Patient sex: M
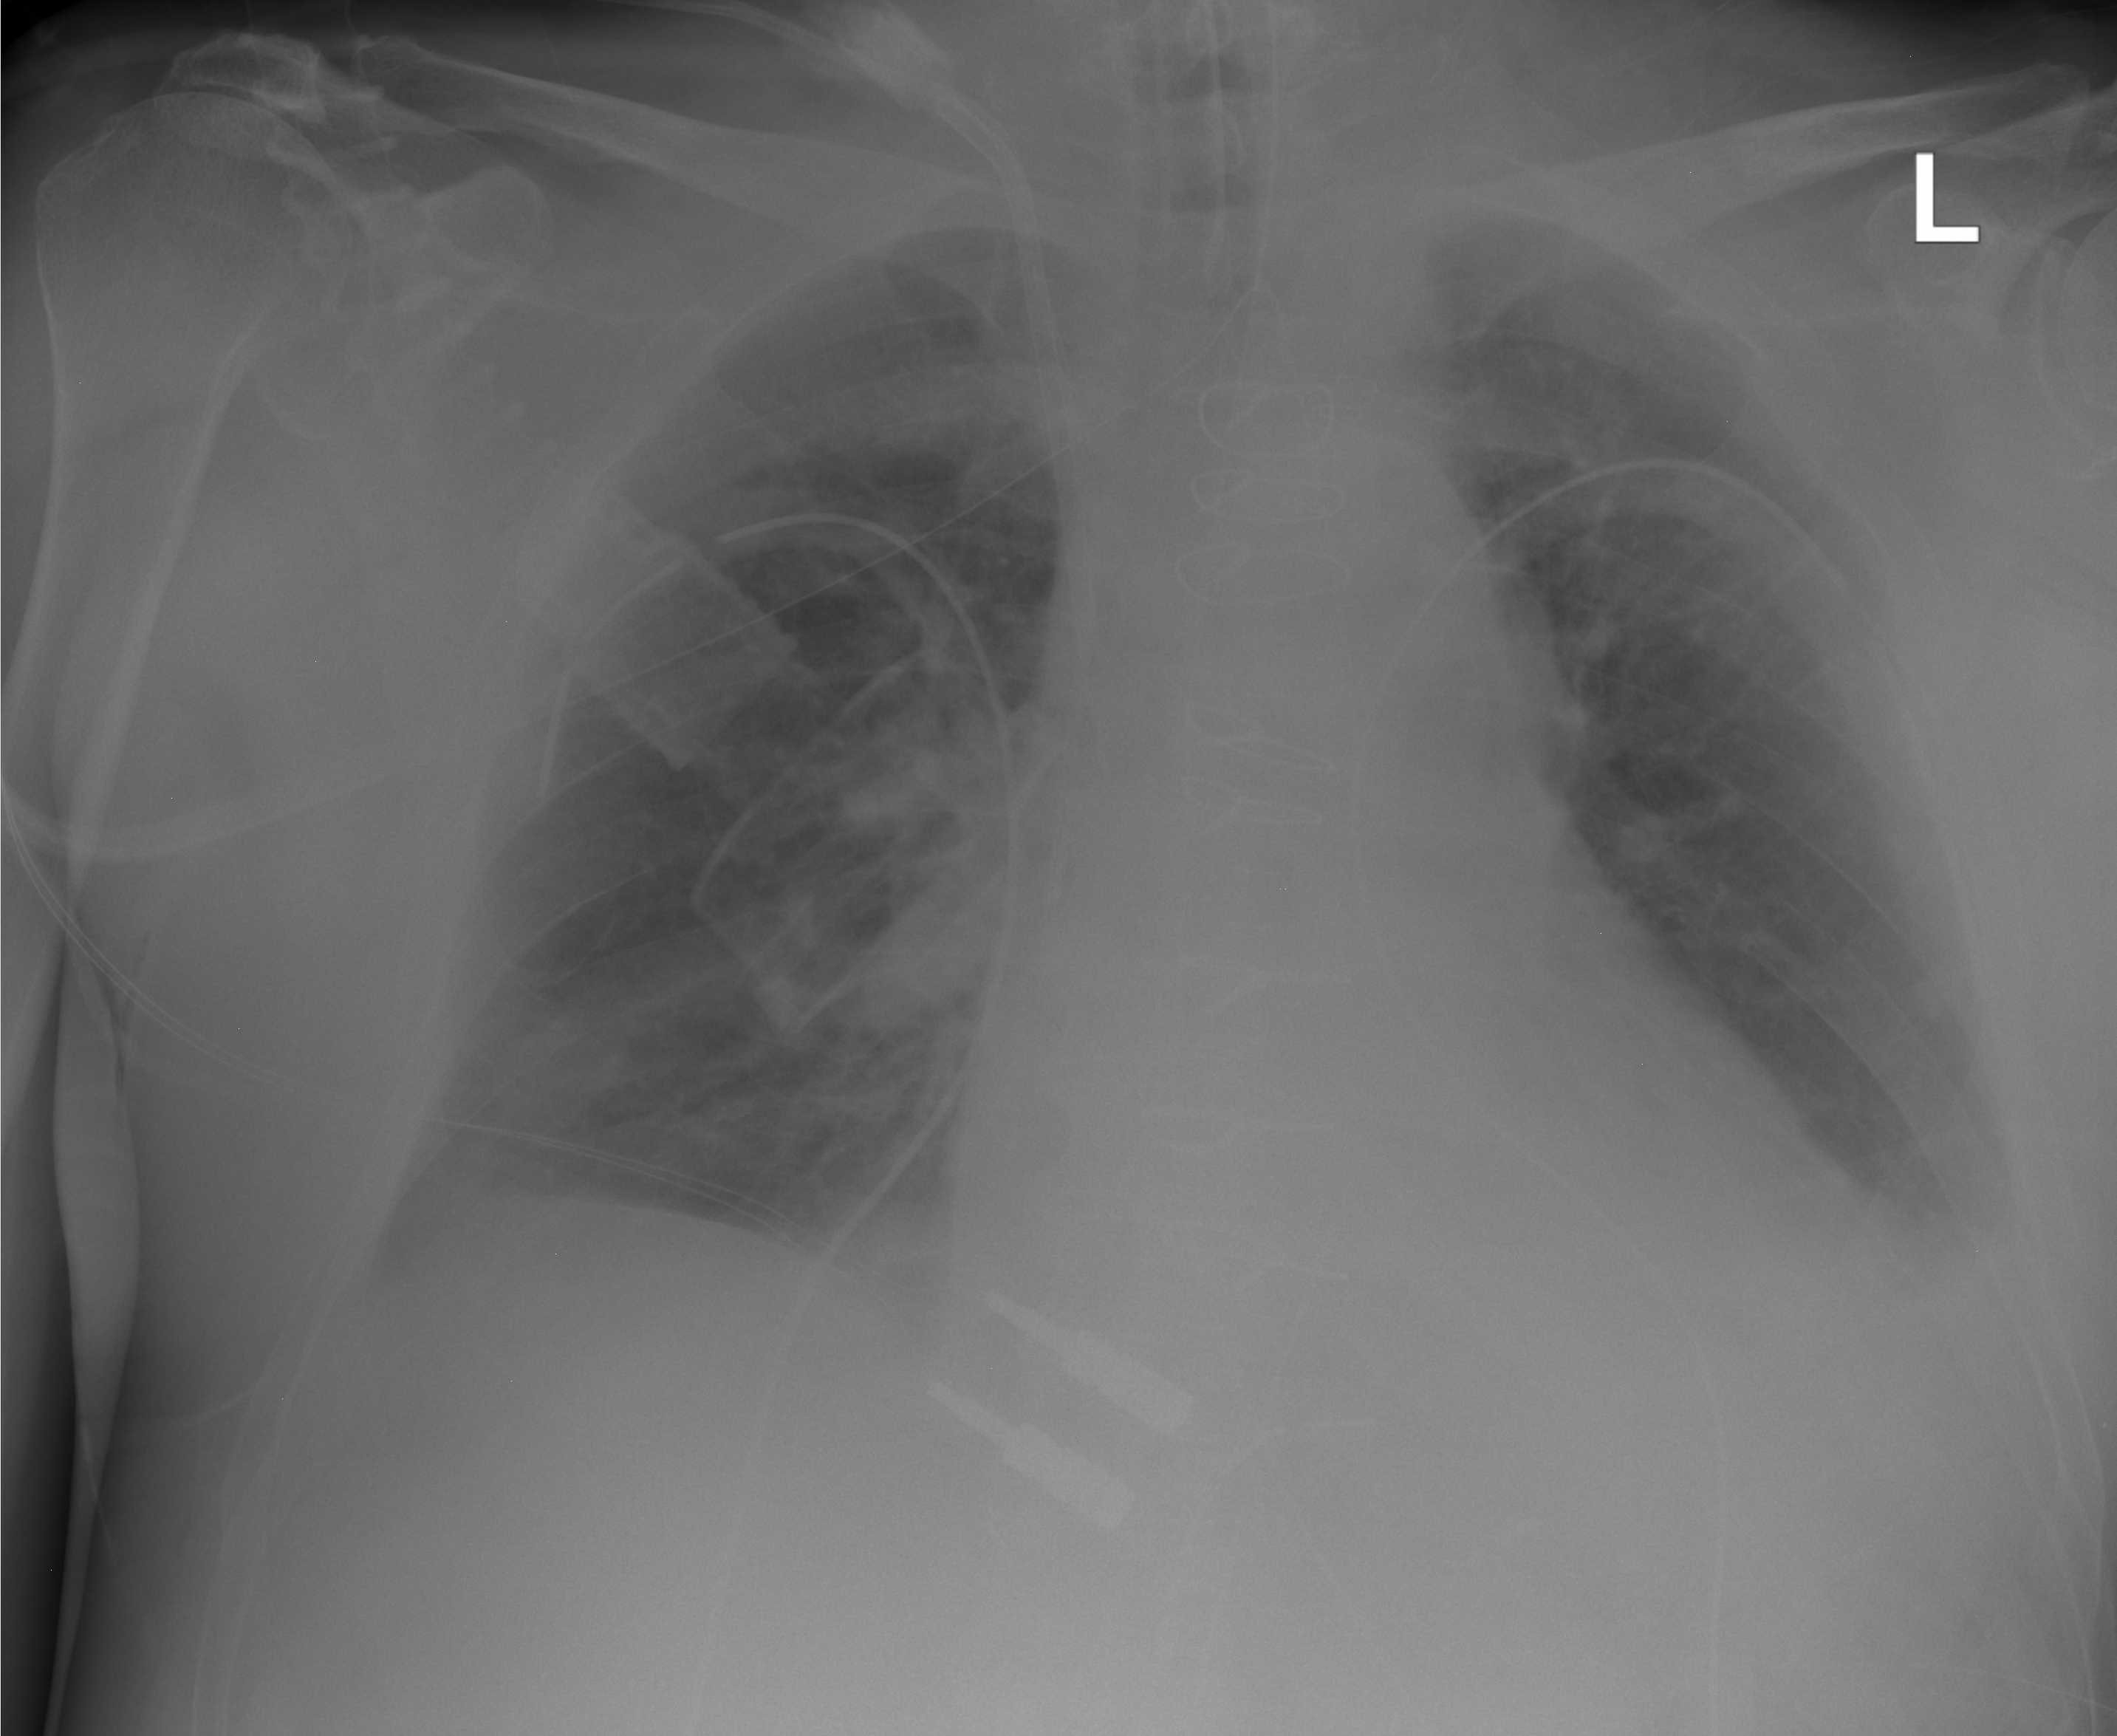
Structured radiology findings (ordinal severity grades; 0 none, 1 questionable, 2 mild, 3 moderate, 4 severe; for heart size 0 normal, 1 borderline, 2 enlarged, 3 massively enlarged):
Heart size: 2
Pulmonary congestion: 0
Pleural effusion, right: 1
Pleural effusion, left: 2
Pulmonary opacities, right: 0
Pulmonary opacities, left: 0
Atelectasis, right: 2
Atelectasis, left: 2